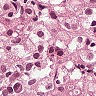
Metastatic tissue present: yes